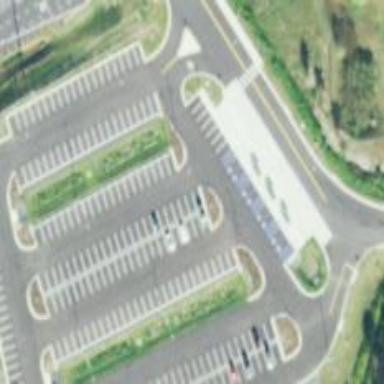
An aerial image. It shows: Parking space is available.